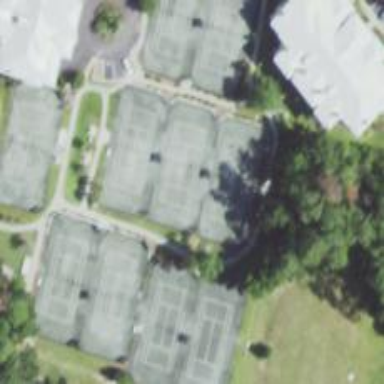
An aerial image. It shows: Tennis court on pitch.